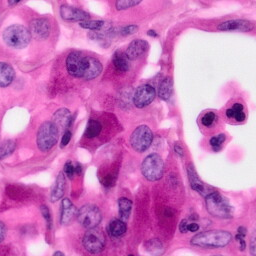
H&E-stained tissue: Pancreatic